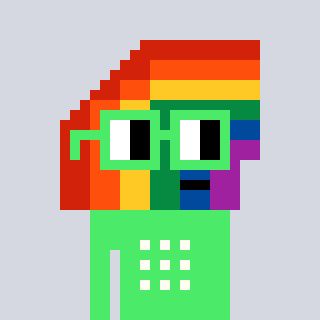
a pixel art character with square light green glasses, a rainbow-shaped head and a teal-colored body on a cool background